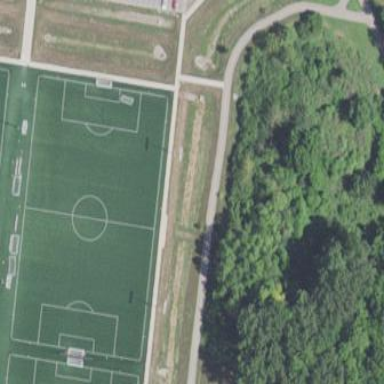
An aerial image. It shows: Soccer pitch for outdoor sports and leisure activities.